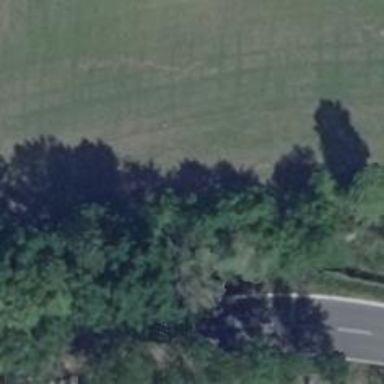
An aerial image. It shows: Row of deciduous broadleaved trees.